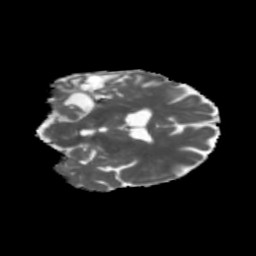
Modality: MD
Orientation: coronal
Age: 58
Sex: female
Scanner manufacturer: siemens
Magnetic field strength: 3 T
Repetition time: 5.47 s
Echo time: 0.0854 s